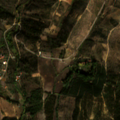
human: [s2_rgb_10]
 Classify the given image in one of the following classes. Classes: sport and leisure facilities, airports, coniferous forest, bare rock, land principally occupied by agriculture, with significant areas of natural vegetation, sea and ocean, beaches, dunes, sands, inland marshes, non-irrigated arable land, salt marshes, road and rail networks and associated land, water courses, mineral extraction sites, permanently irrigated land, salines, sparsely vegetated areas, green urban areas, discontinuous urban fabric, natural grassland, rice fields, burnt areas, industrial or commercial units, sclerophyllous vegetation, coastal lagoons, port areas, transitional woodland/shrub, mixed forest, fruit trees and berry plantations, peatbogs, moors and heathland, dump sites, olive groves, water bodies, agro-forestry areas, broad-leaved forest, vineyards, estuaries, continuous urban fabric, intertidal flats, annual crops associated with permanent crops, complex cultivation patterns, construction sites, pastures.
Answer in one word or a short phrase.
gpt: olive groves, complex cultivation patterns, mixed forest, transitional woodland/shrub